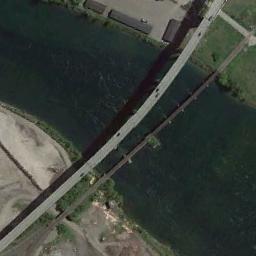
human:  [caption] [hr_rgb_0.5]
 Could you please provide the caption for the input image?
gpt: There are many cars on the bridge .

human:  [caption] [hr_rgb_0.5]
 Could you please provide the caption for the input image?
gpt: Two bridges are over the river between the bare land and the grass .